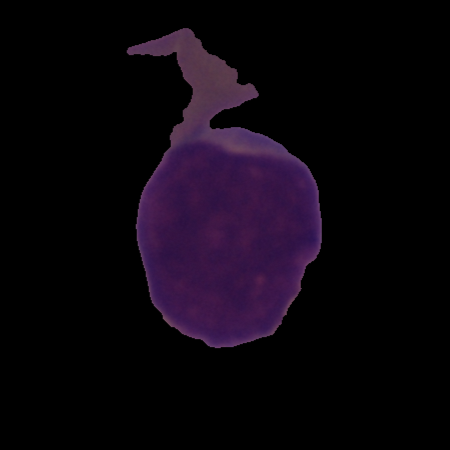
Label: cancer